Question: I want a solution to the of a matrix which the given vector in such a way that are changed to some angle but are same. I have a 'P' vector to operate this scenario.
What would be the suggestions to transform this matrix into further versions (more from one parent projectile)such that it changes its degree of starting direction of and having constant final position to hit the target.! I'm not very much accurate in the drawing as this in '2D' but I want the same concept in '3D', here the target is the final place of projectile, which is suppoesed same iin whole scenerio, but the starting points are supposing trasformed to some angle/direction derived from parent projectile. I hope i'm clearing my case.

'''
P =
-21.8318 19.2251 -16.0000
-21.7386 19.1620 -15.9640
-21.6455 19.0988 -15.9279
-21.5527 19.0357 -15.8918
-21.4600 18.9727 -15.8556
-21.3675 18.9096 -15.8194
-21.2752 18.8466 -15.7831
-21.1831 18.7836 -15.7468
-21.0911 18.7206 -15.7105
-20.9993 18.6577 -15.6741
-20.9078 18.5947 -15.6377
-20.8163 18.5318 -15.6012
-20.7251 18.4689 -15.5647
-20.6340 18.4061 -15.5281
-20.5432 18.3432 -15.4915
-20.4524 18.2804 -15.4548
-20.3619 18.2176 -15.4181
-20.2715 18.1548 -15.3814
-20.1813 18.0921 -15.3446
-20.0913 18.0293 -15.3078
-20.0015 17.9666 -15.2709
-19.9118 17.9039 -15.2340
-19.8223 17.8412 -15.1970
-19.7329 17.7786 -15.1601
-19.6438 17.7160 -15.1230
-19.5547 17.6534 -15.0860
-19.4659 17.5908 -15.0489
-19.3772 17.5282 -15.0117
-19.2887 17.4656 -14.9745
-19.2004 17.4031 -14.9373
-19.1122 17.3406 -14.9001
-19.0241 17.2781 -14.8628
-18.9363 17.2156 -14.8254
-18.8486 17.1532 -14.7881
-18.7610 17.0907 -14.7507
-18.6736 17.0283 -14.7132
-18.5864 16.9659 -14.6758
-18.4994 16.9035 -14.6383
-18.4124 16.8412 -14.6007
-18.3257 16.7788 -14.5632
-18.2391 16.7165 -14.5255
-18.1526 16.6542 -14.4879
-18.0663 16.5919 -14.4502
-17.9802 16.5296 -14.4125
-17.8942 16.4673 -14.3748
-17.8084 16.4051 -14.3370
-17.7227 16.3429 -14.2992
-17.6372 16.2807 -14.2614
-17.5518 16.2185 -14.2235
-17.4665 16.1563 -14.1856
-17.3815 16.0941 -14.1477
-17.2965 16.0320 -14.1097
-17.2117 15.9698 -14.0718
-17.1271 15.9077 -14.0338
-17.0426 15.8456 -13.9957
-16.9582 15.7835 -13.9576
-16.8740 15.7214 -13.9196
-16.7899 15.6594 -13.8814
-16.7060 15.5973 -13.8433
-16.6222 15.5353 -13.8051
-16.5385 15.4733 -13.7669
-16.4550 15.4113 -13.7287
-16.3716 15.3493 -13.6904
-16.2884 15.2873 -13.6521
-16.2053 15.2253 -13.6138
-16.1223 15.1634 -13.5755
-16.0395 15.1014 -13.5372
-15.9568 15.0395 -13.4988
-15.8742 14.9776 -13.4604
-15.7918 14.9157 -13.4220
-15.7095 14.8538 -13.3835
-15.6273 14.7919 -13.3451
-15.5453 14.7301 -13.3066
-15.4634 14.6682 -13.2681
-15.3816 14.6063 -13.2295
'''
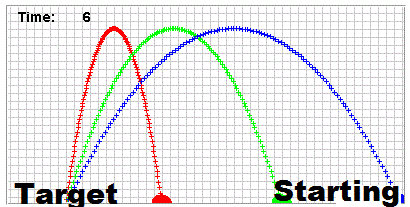
Answer: For definition of a proper rotation matrix 'R', use either the functions 'rotx' etc or look up the formula at Wikipedia.
'''
%typically a point is a column vector. To match common definitions, transpose P
P=P'
%get center of rotation
C=P(:,end)
%translate
P=bsxfun(@minus,P,C)
%Rotate
P=R*P
%invert translation
P=bsxfun(@plus,P,C)
'''